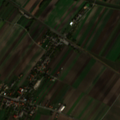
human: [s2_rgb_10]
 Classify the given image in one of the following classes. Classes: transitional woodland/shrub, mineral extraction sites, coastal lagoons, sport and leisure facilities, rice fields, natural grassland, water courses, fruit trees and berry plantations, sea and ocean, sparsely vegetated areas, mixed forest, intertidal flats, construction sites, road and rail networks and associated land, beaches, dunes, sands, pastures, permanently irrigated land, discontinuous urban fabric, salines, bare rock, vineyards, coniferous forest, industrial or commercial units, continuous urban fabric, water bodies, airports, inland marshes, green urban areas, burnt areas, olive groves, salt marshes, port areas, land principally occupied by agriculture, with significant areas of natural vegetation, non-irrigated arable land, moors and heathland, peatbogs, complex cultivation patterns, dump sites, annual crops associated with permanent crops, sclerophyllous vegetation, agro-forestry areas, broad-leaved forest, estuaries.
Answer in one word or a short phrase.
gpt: discontinuous urban fabric, non-irrigated arable land